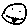
Label: smiley face